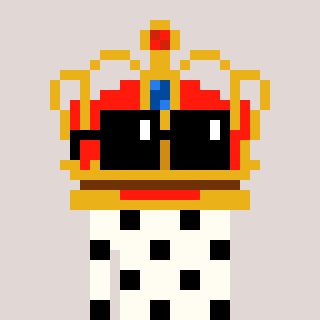
a pixel art character with square black sunglasses, a crown-shaped head and a grayscale-colored body on a warm background